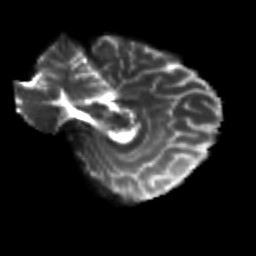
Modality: T2w
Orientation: sagittal
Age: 25
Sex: female
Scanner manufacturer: siemens
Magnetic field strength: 3 T
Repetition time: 3.5 s
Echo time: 0.113 s